Question: I'm building a dashboard for a dataset that includes a Location column, and I would like the user to be able to filter based on location. The trouble is that some projects are happening in multiple locations, so that the column is comma separated list of locations, making the normal dropdown filter option cumbersome ("NY, Paris" and "Paris, NY" are treated as different values). While this can be overcome by adding a parameter dropdown box and allowing the user to select an option (say Paris) and then using a Contains function to filter the output, the Parameter drop down box only allows 1 selection to be made. So a search for all project happening in either Paris or New York seems like it would have to be done using 2 separate parameters. Is anyone aware of an elegant workaround for this that will allow multiple selections of locations within a single dropdown.
The inelegant solutions I've come up with are:
1. Use n parameter boxes and cap the locations that can be filtered in a single view at n.
2. Have users input a comma separated list as a parameter, parse that for locations and then show all REGEXP CONTAINS matches of that provided list.
Example dataset showing multiple locations per project in the locations column:

Edited to add a link to a sample report <URL>. The problem, in a nutshell is that I would like people to be able to select 2 or more location parameters so that they don't have to limit themselves to viewing 1 location at a time.
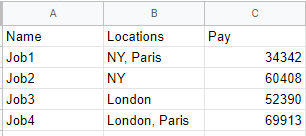
Answer: One way to filter CSVs (Comma Separated Values) is by using the <URL> (click on the :
- 'Location'-
-
<URL> and a GIF to elaborate: